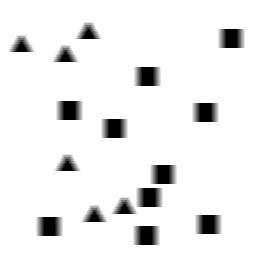
Squares: 10
Triangles: 6
Stars: 0
Total shapes: 16